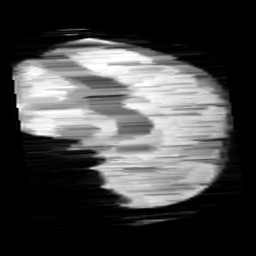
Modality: minIP
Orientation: sagittal
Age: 9
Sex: male
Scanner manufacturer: siemens
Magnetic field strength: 3 T
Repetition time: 0.027 s
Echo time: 0.02 s